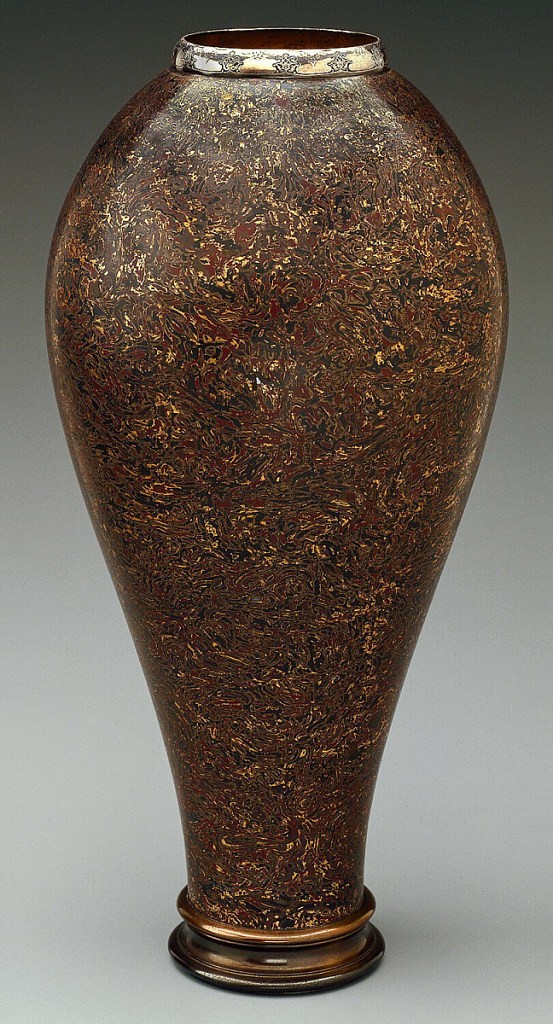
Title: Vase
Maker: Tiffany & Company, American, established 1853
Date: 1889
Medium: Silver, gold, copper, and mixed metals
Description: A lamp with a bulbous top gradually descending into a narrow bottom. Finished in a marble like "mokume" technique in gold, copper and black colors. In 3 parts : (a) body, (f) base, and rod with light fixtures (b/e).